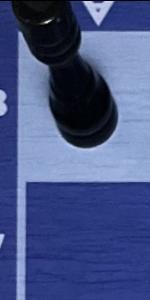
Label: Empty